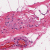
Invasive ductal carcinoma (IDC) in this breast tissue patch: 0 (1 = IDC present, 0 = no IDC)